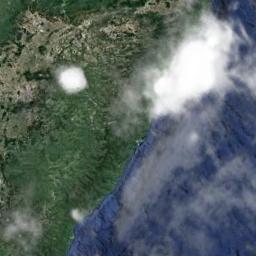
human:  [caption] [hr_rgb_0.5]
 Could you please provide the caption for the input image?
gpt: White clouds on land and blue sea .

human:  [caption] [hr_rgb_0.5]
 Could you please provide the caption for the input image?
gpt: The cumulus clouds are located above the sea and the land covered by some vegetation .

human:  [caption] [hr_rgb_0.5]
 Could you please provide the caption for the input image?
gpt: The white cloud is above green land and blue sea .

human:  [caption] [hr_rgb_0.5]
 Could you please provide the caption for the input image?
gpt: A large cloud of white clouds floated over the farmland .

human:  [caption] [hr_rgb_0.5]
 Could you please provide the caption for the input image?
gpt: There are gray and white clouds over a shore .